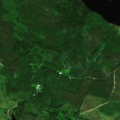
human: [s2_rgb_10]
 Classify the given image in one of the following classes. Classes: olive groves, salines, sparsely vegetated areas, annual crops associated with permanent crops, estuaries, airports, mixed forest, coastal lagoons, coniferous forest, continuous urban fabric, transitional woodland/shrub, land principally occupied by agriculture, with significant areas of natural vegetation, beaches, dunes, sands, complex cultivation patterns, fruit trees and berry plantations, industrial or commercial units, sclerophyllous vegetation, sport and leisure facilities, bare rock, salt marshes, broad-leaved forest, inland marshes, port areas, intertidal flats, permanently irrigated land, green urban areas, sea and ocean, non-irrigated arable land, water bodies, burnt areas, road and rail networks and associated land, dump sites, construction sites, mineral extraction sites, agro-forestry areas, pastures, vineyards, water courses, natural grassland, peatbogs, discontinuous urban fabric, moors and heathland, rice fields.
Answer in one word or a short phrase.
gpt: broad-leaved forest, coniferous forest, mixed forest, transitional woodland/shrub, water bodies